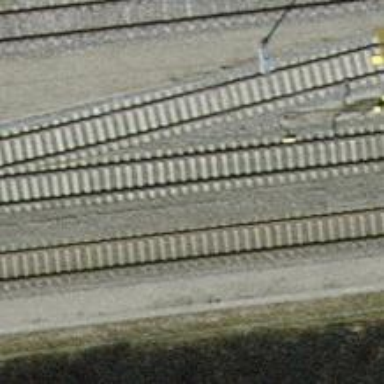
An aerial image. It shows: Milestone along the railway with catenary mast.